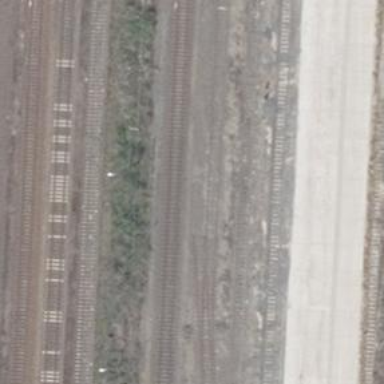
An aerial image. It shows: Abandoned railway yard.